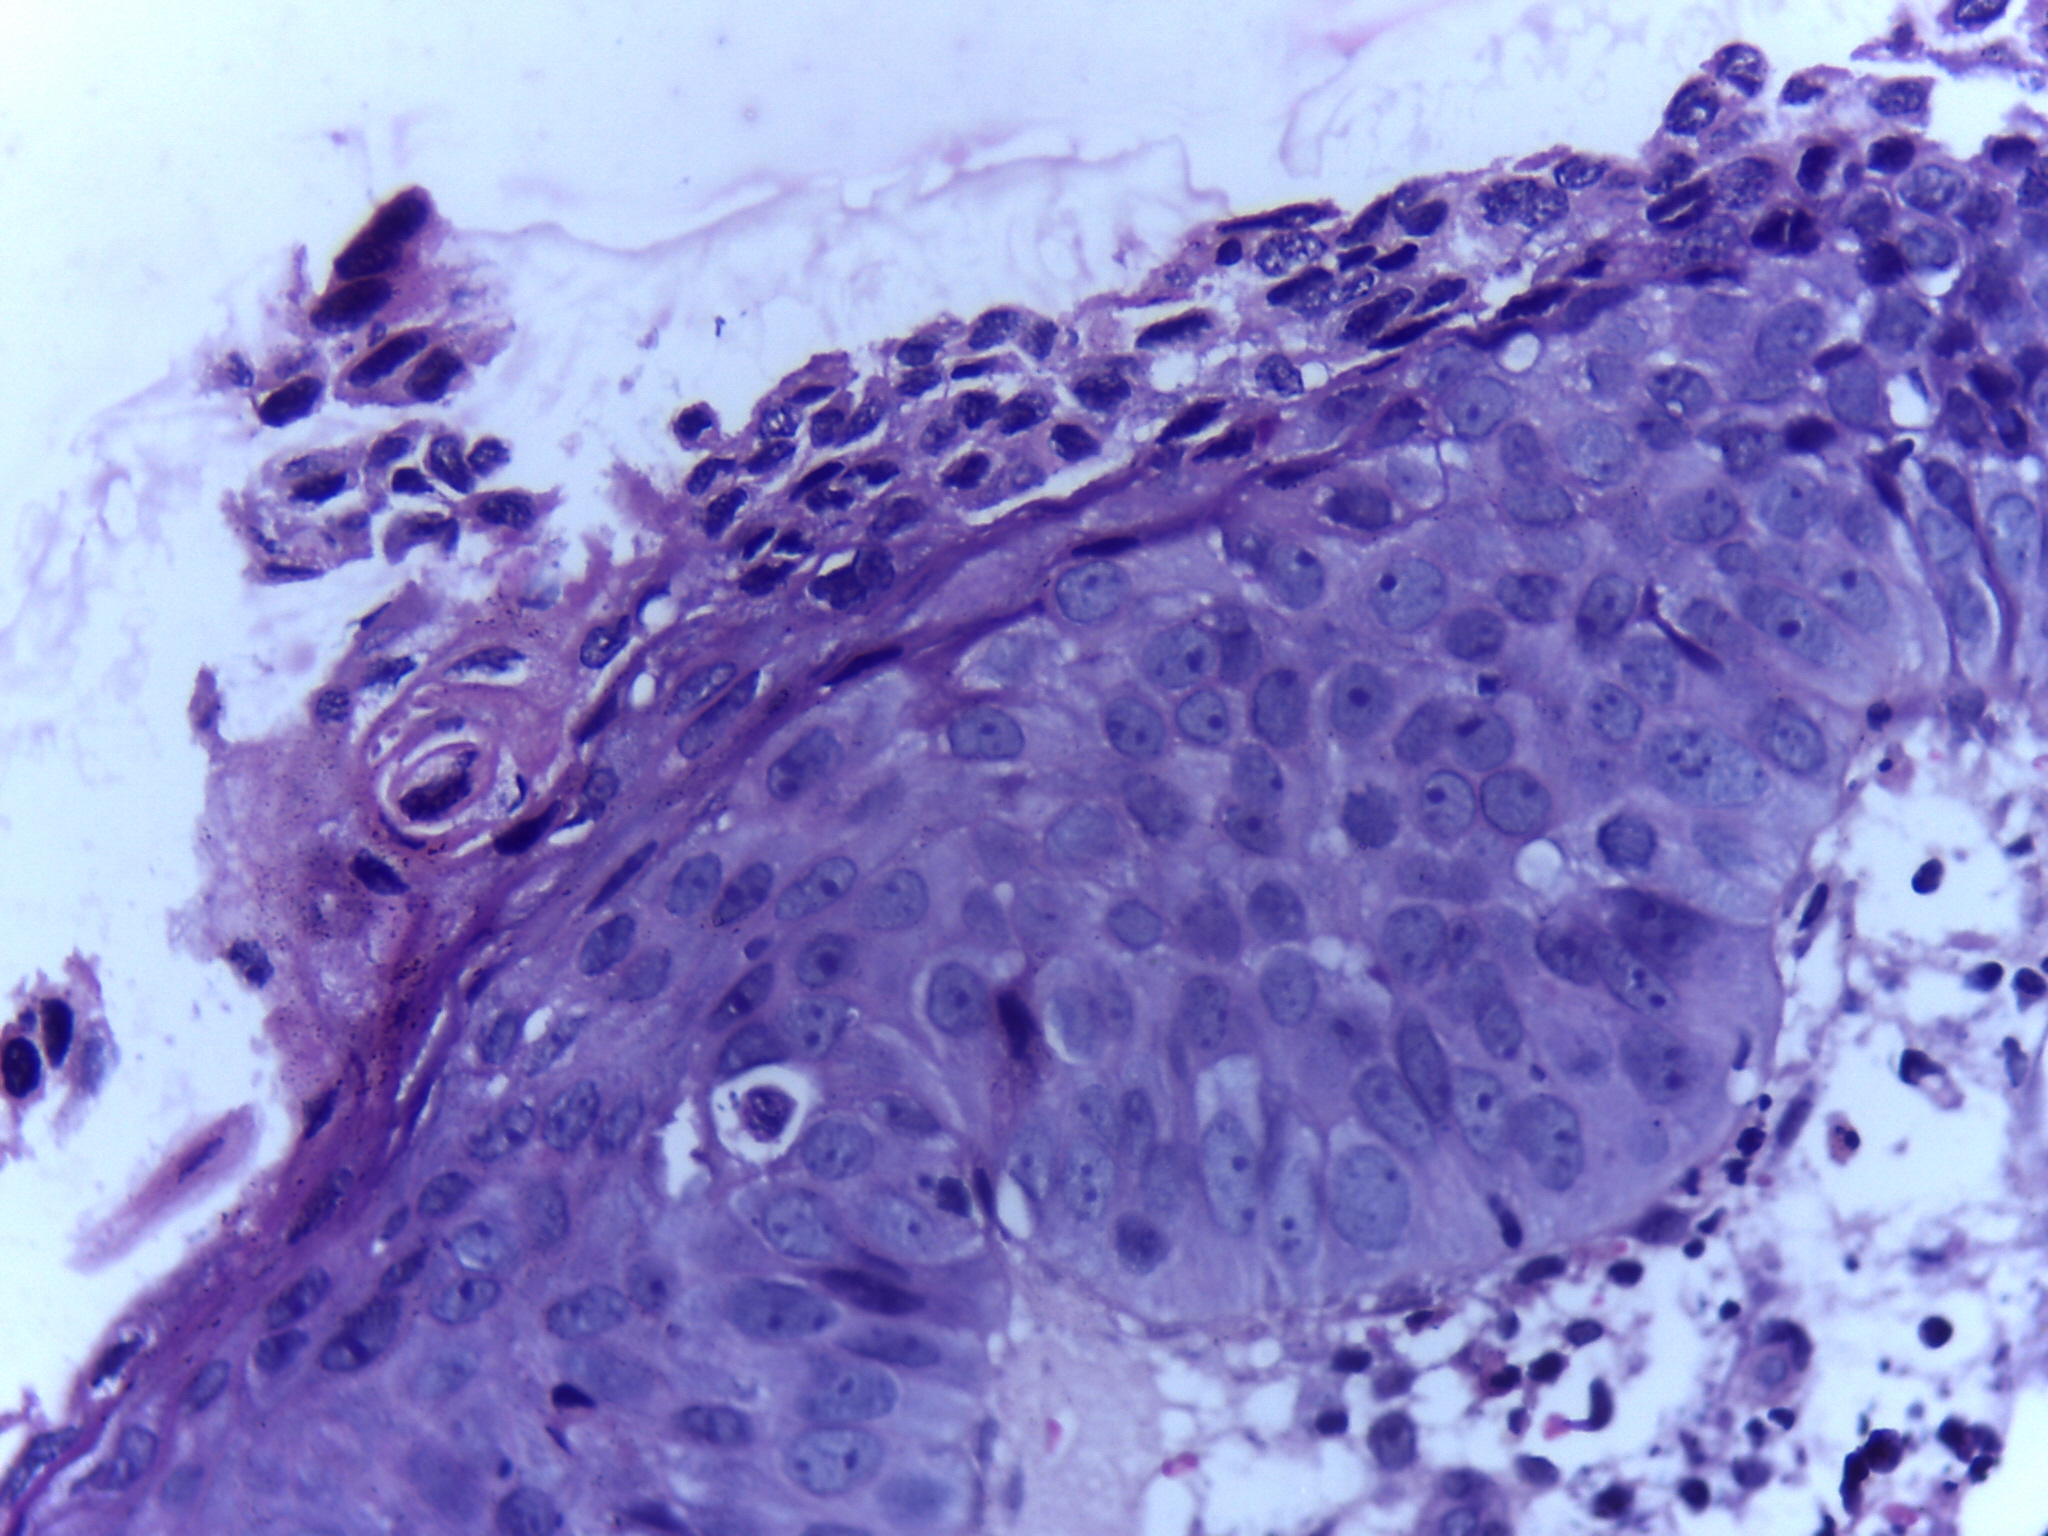
Diagnosis: OSCC